Question: I want to calculate the limit of log(CR(r))/log(r) as r tends to 0.
MATLAB code is written below.
'''
function cd = CD(data)
syms r
cd = limit(log(CR(r,data))/log(r),r,0) ;
end
function val = hf(xi,xj,r)
dis = abs(xi-xj);
if(dis <= r)
val = 1;
else
val = 0 ;
end
end
function cr = CR(r,data)
N = length(data);
sum = 0;
for i = 1 : N
for j = i+1 : N
sum = sum + hf(data(i),data(j),r);
end
end
cr = sum/(N*(N-1));
end
'''

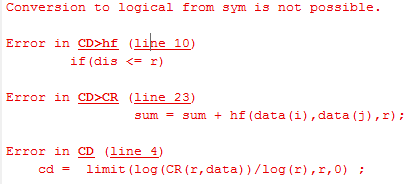
Answer: Well, the error message says it all really:
You can't use a symbolic variable in an equality check. How can you know if 'dis <= r' when 'r' doesn't have a value?
I'm obligated to say this:
'sum'
'i and j' are bad variable names in MATLAB, since they denote the imaginary unit ('sqrt(-1)').
Also, did I remember to say: 'sum'
PS! Your 'hf'-function is equivalent to:
'''
function val = hf(xi,xj,r)
var = abs(xi-xj) <= r; % Still doesn't work since r is symbolic
end
'''